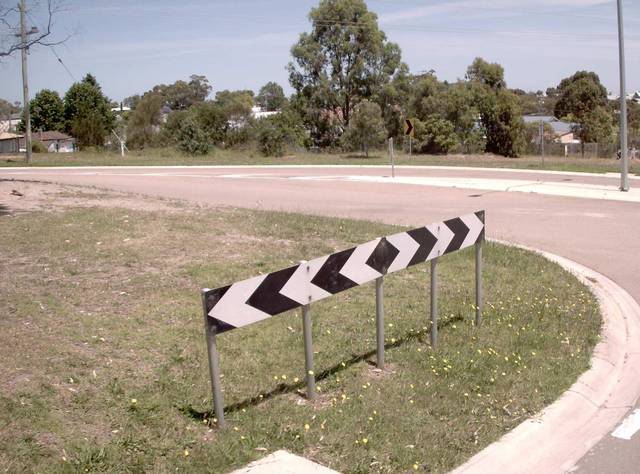
Region: Australia
Coordinates: -37.823, 147.646